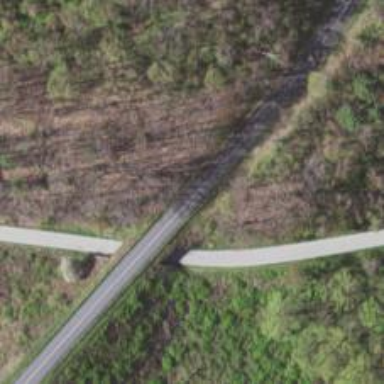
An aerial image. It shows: Secondary road on asphalt bridge.